Interaction volume radius: 5 \u00c5
Interaction volume height: 20 \u00c5
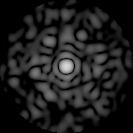
Disorder parameter: 0.8103